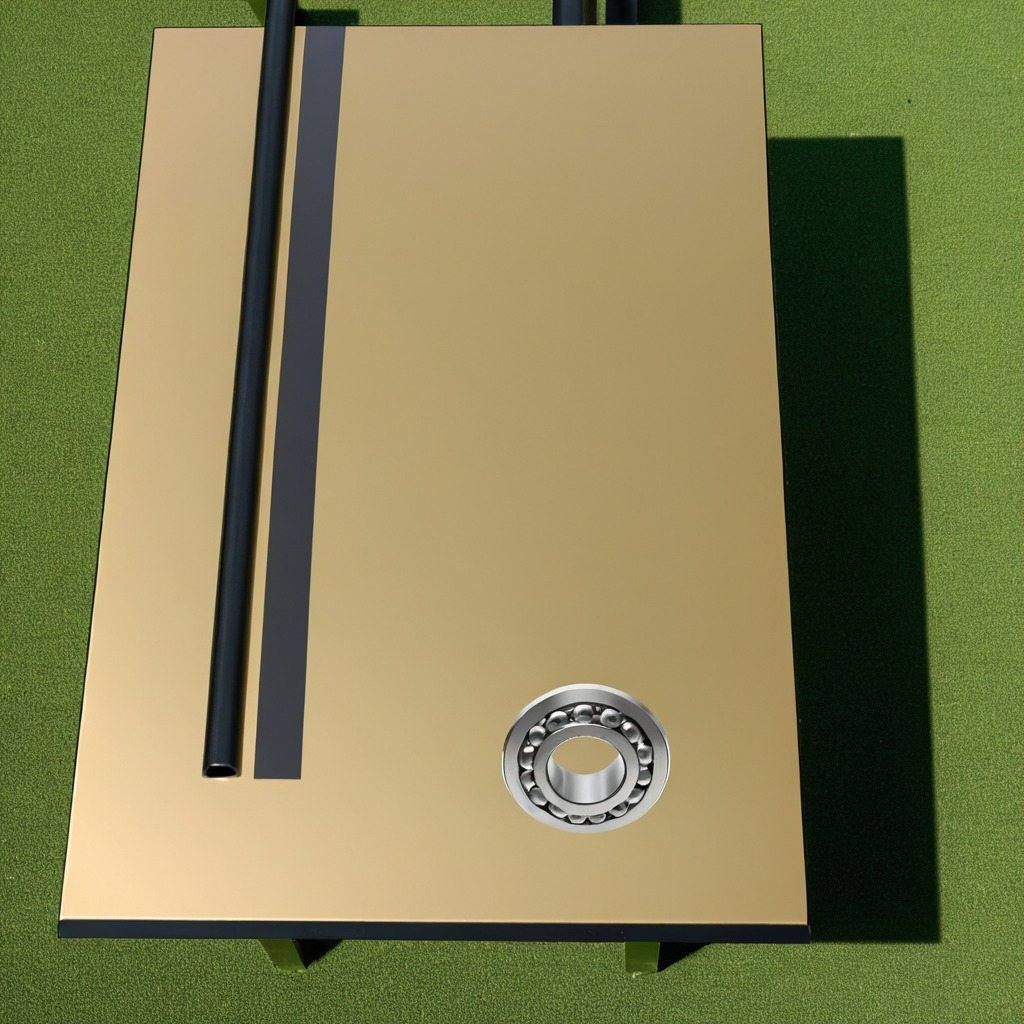
A metal ball bearing is lying on a clean utility table in a temporary outdoor tool station.